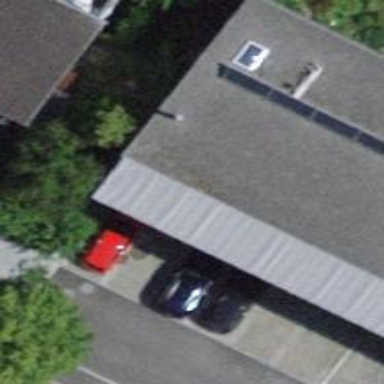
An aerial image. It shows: Car sharing facility.